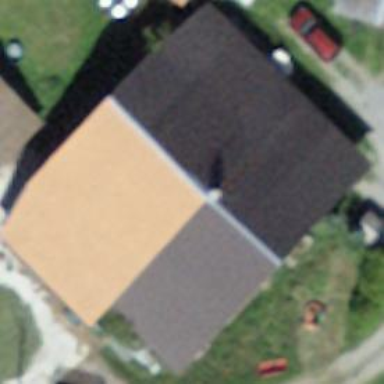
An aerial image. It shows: Farm building.